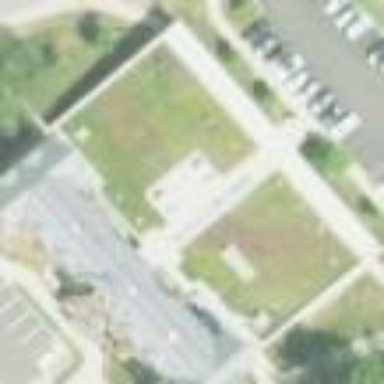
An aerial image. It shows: Public building.